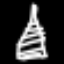
Label: The Eiffel Tower